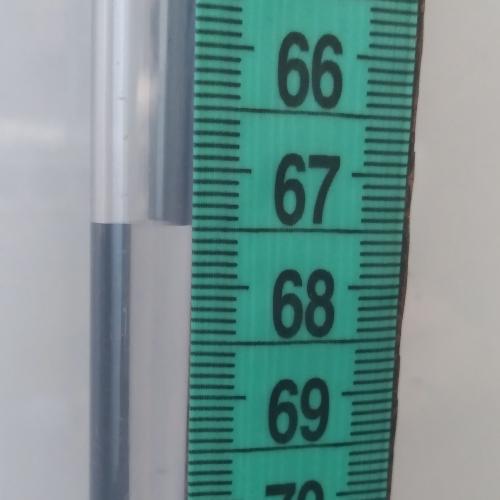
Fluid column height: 67.5 cm